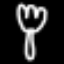
Label: fork